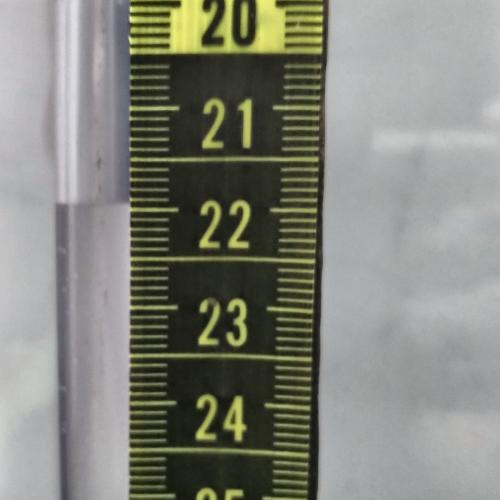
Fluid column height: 21.9 cm